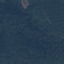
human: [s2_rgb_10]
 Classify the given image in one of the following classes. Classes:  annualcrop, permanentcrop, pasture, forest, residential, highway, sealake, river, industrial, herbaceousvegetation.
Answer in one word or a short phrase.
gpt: Forest